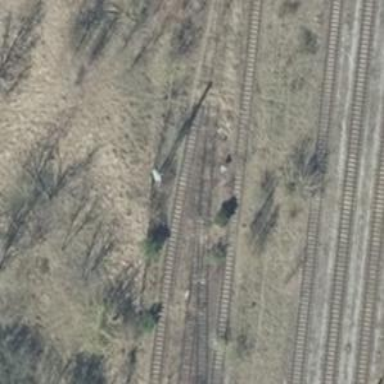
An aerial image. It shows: Railway switch.